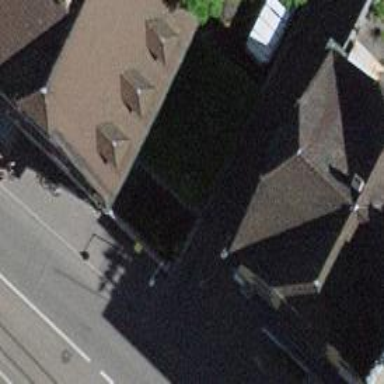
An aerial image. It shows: Post box.